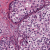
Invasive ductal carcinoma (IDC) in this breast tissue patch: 0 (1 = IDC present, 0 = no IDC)